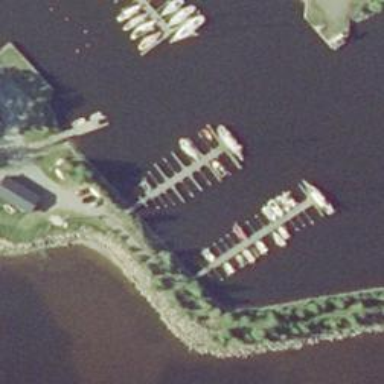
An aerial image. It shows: Man-made pier.